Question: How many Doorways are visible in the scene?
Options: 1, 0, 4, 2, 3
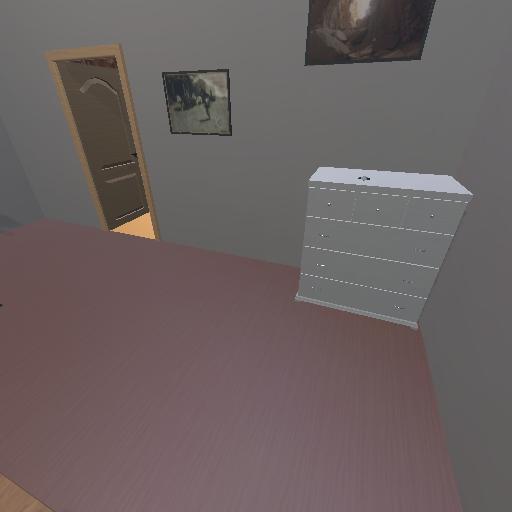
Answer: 1